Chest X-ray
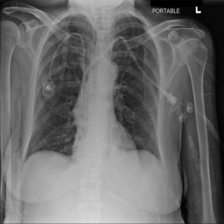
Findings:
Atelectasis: positive
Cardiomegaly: negative
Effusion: negative
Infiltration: negative
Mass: negative
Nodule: negative
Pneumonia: negative
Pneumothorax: negative
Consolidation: negative
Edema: negative
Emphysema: negative
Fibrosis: negative
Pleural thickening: negative
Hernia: negative